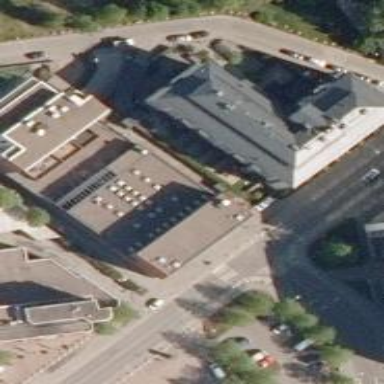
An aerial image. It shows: Part of building is shown in the image.